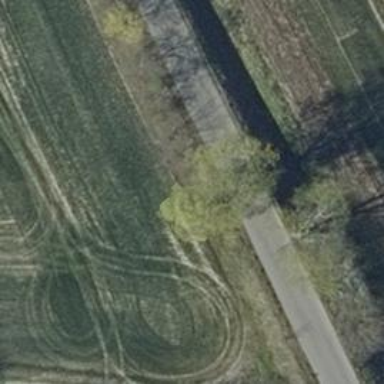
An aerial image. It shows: Row of deciduous broadleaved trees.